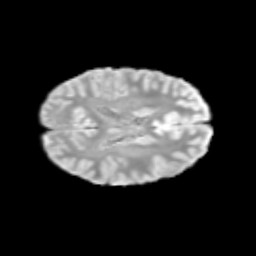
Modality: T2w
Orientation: axial
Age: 13
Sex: male
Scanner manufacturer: siemens
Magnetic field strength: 3 T
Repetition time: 3.8 s
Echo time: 0.07 s